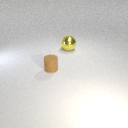
small brown rubber cylinder to the left of large yellow metal sphere